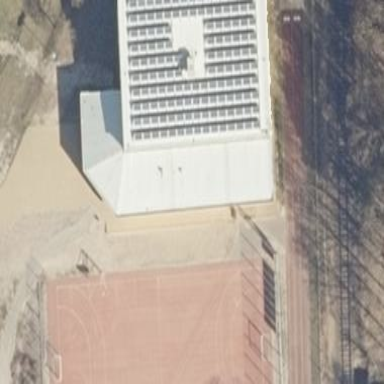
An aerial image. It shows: Public building with skillion roof shape hosting multi-sport center.